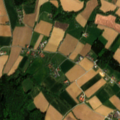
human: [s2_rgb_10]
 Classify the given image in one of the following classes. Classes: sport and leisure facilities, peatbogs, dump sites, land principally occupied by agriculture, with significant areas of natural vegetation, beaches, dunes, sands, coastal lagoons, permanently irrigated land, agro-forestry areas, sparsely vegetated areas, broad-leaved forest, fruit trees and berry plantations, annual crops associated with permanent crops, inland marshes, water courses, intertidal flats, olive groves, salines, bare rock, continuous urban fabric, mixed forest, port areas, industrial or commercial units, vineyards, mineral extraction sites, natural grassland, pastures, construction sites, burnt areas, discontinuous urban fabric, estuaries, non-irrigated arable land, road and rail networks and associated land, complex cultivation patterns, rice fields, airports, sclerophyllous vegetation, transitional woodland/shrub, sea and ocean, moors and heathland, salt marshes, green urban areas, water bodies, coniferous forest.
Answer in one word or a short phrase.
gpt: non-irrigated arable land, land principally occupied by agriculture, with significant areas of natural vegetation, mixed forest